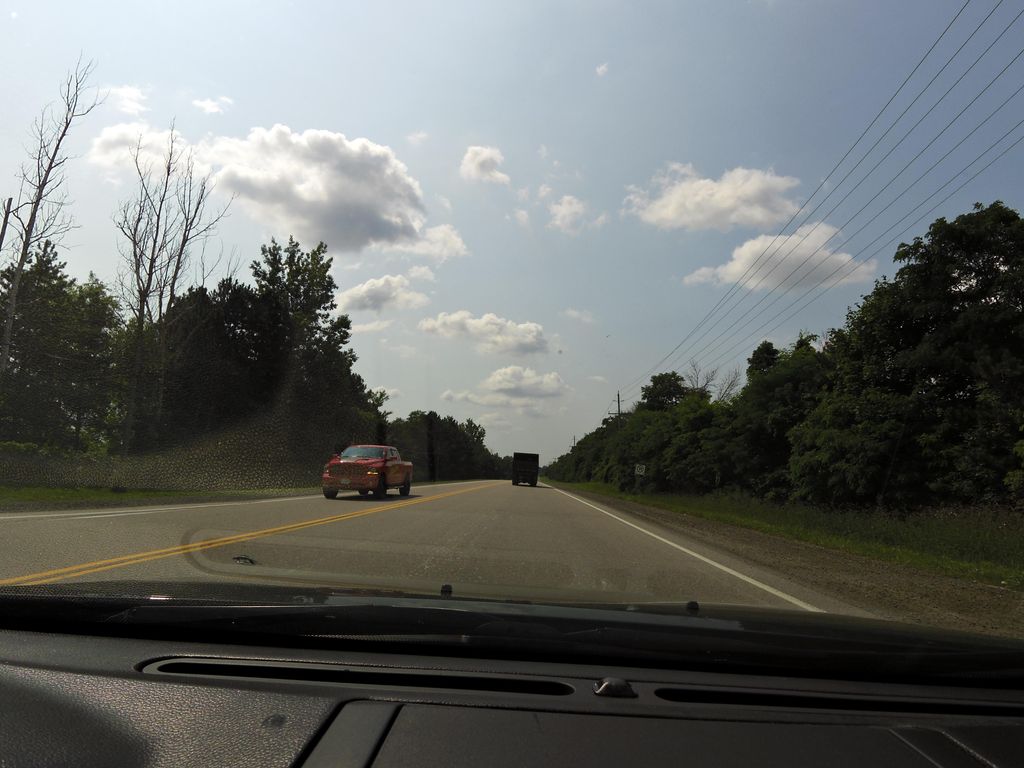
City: hamilton